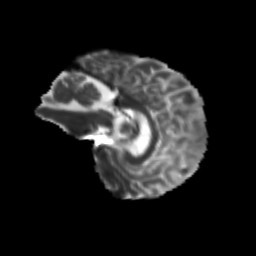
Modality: T2w
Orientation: sagittal
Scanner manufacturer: siemens
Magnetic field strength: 3 T
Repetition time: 9.2 s
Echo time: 0.084 s